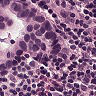
Metastatic tissue present: yes